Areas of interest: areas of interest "Wu Yuan Former Residence"
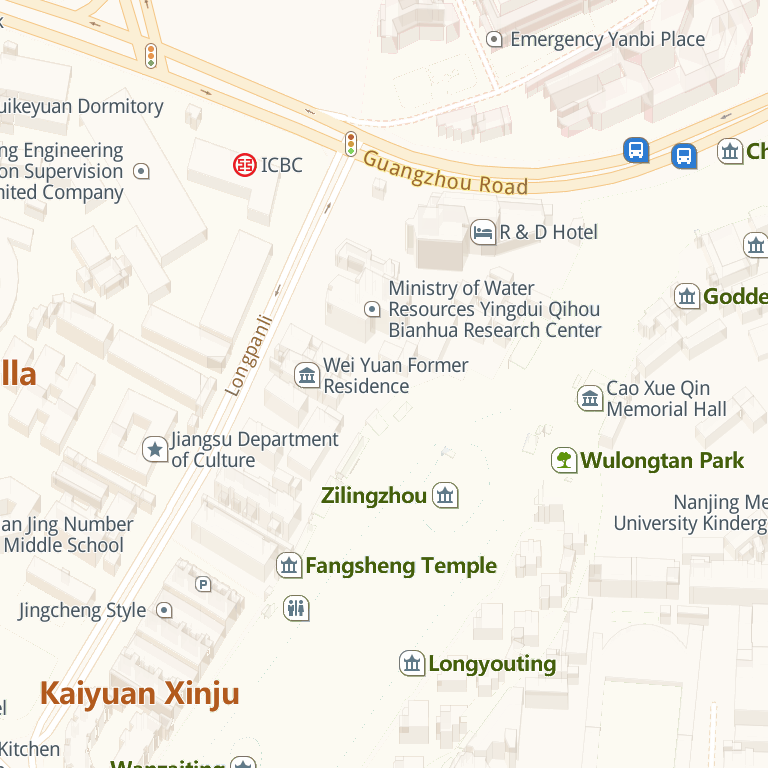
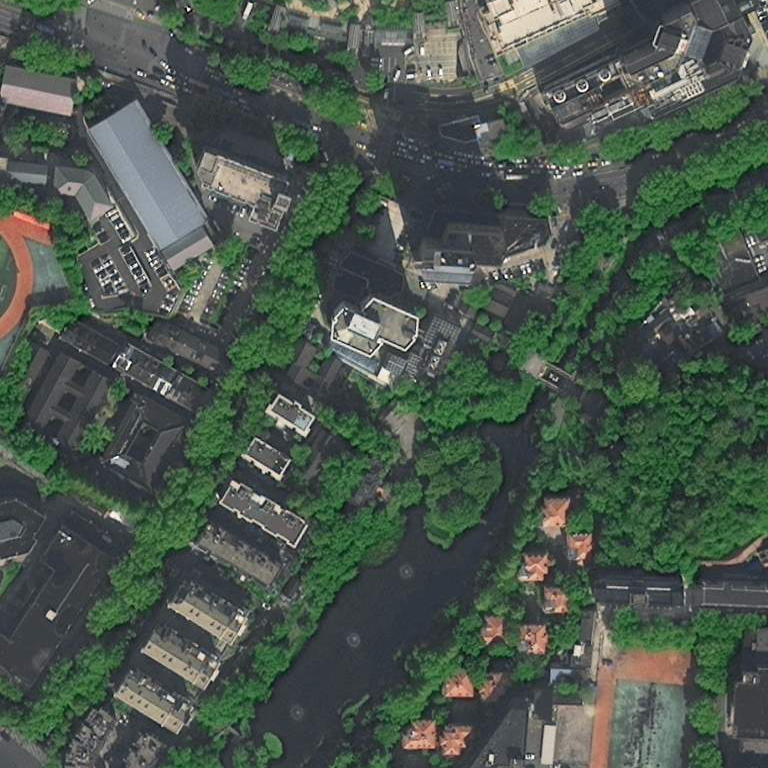